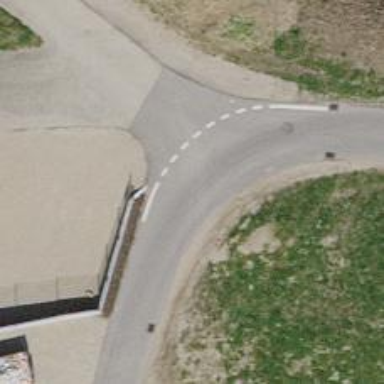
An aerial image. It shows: Unclassified road with asphalt surface and grade1 track type.